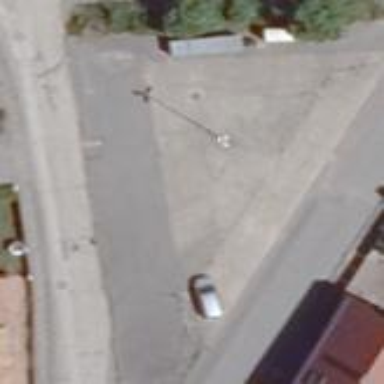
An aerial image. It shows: Parking area with surface.